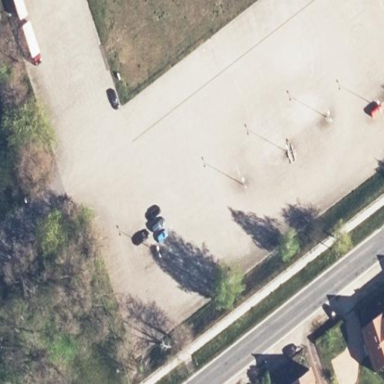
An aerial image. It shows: Parking area with surface.